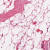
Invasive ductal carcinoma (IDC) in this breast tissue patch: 0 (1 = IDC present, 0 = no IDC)